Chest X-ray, PA view. Patient: 26 years old, sex M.
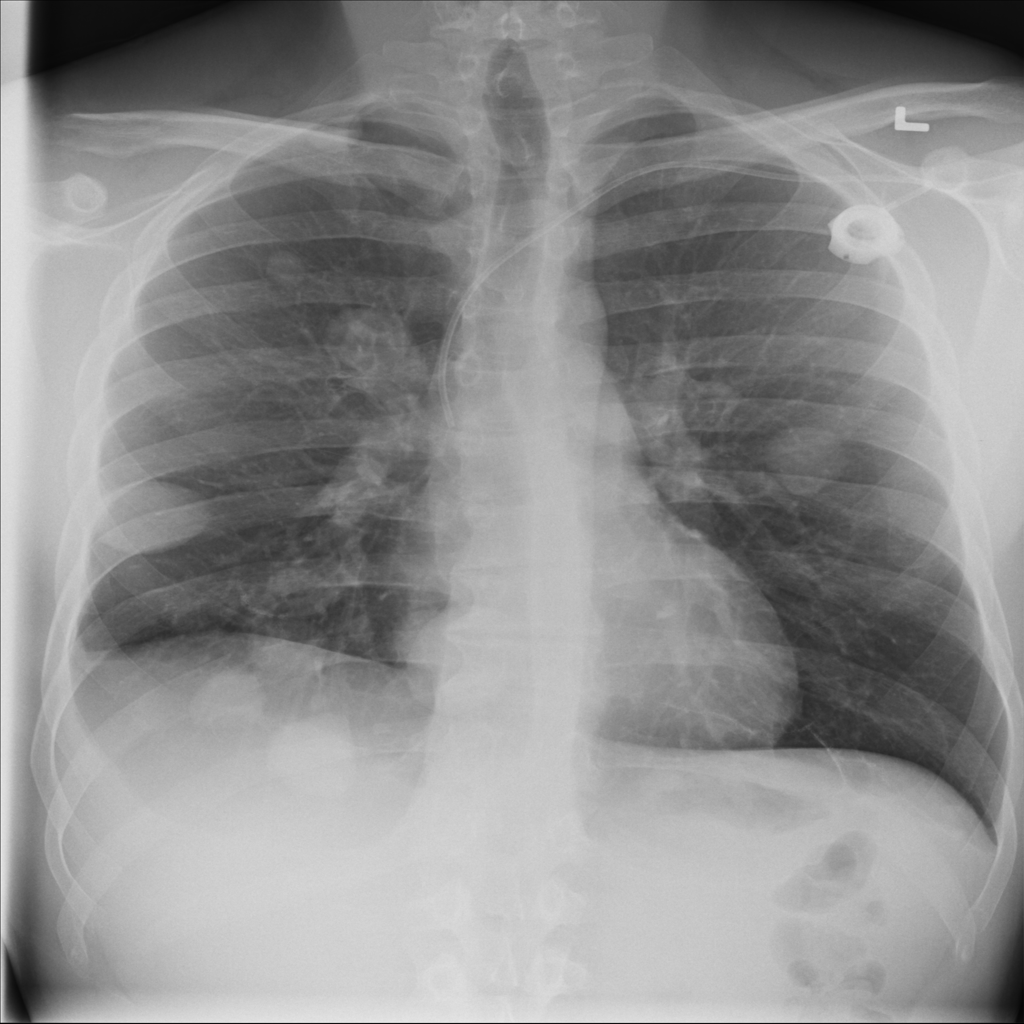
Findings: Nodule